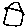
Label: house